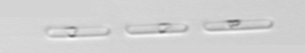
Label: Skeletonema